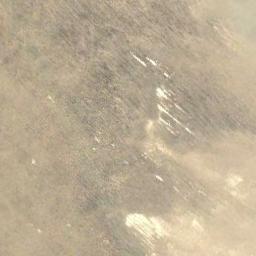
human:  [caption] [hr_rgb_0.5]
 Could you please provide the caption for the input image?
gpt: The desert is with half of black sand and half of white sand .

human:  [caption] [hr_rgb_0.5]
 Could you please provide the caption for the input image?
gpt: The desert has gray sand and flat terrain .

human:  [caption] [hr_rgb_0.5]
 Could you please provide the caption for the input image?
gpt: The light yellow desert  covers the brown bare land .

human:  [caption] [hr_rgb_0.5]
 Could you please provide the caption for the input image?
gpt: There is a little grain in this desert .

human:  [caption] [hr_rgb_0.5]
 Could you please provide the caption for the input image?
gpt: A desert covered by bare land .